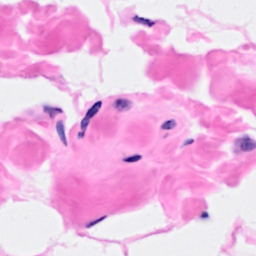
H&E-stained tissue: Breast